Question: Not this question:
<URL>
I structured it with "IS" properly:
'''
SELECT DISTINCT batch_no FROM Entry WHERE ANCESTOR IS KEY('ag1kZXZ-dHRiLXRhbWVychkLEgdCcmV3ZXJ5IgxCUi1USEVSRURQRUEM')
'''
But still I got the error:

Why is that?
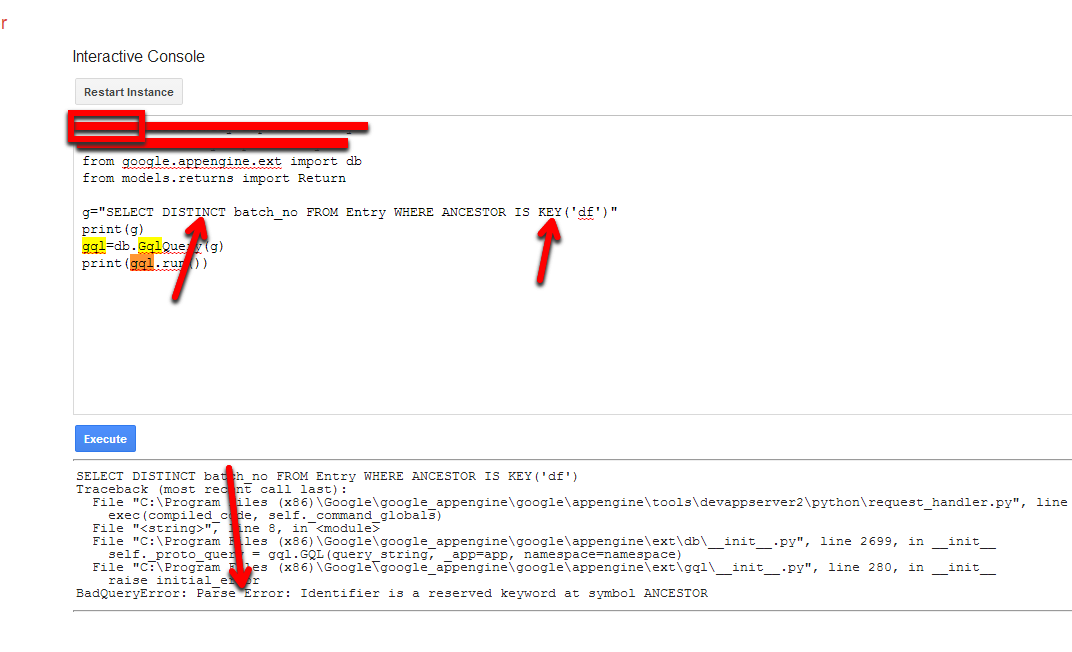
Answer: In this case, DISTINCT was causing the problem. Remove it and this Query functions no prob.
I think it is somehow implicitly projecting, you cannot access the key, only that property you DISTINCT on;
Though I think it's fair to say the error message was not obvious on this point.
Google says this in <URL> documentation:
> This will only return the first result for entities which have the
same values for the properties that are being projected.
And in the <URL>
> that only completely unique results will be returned in a result set.
This will only return the first result for entities which have the
same values for the properties that are being projected.
Please moderate this self-answered question if it's duplicative or facile. Thanks.